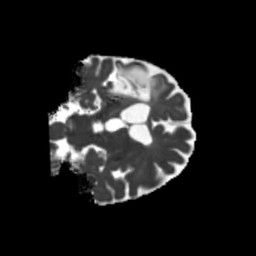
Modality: MD
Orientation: coronal
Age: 64
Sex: female
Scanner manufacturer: siemens
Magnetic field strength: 3 T
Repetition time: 5.25 s
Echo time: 0.08 s